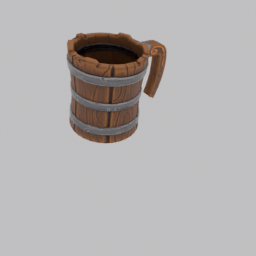
Label: decoration